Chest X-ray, AP view. Patient: 75 years old, sex M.
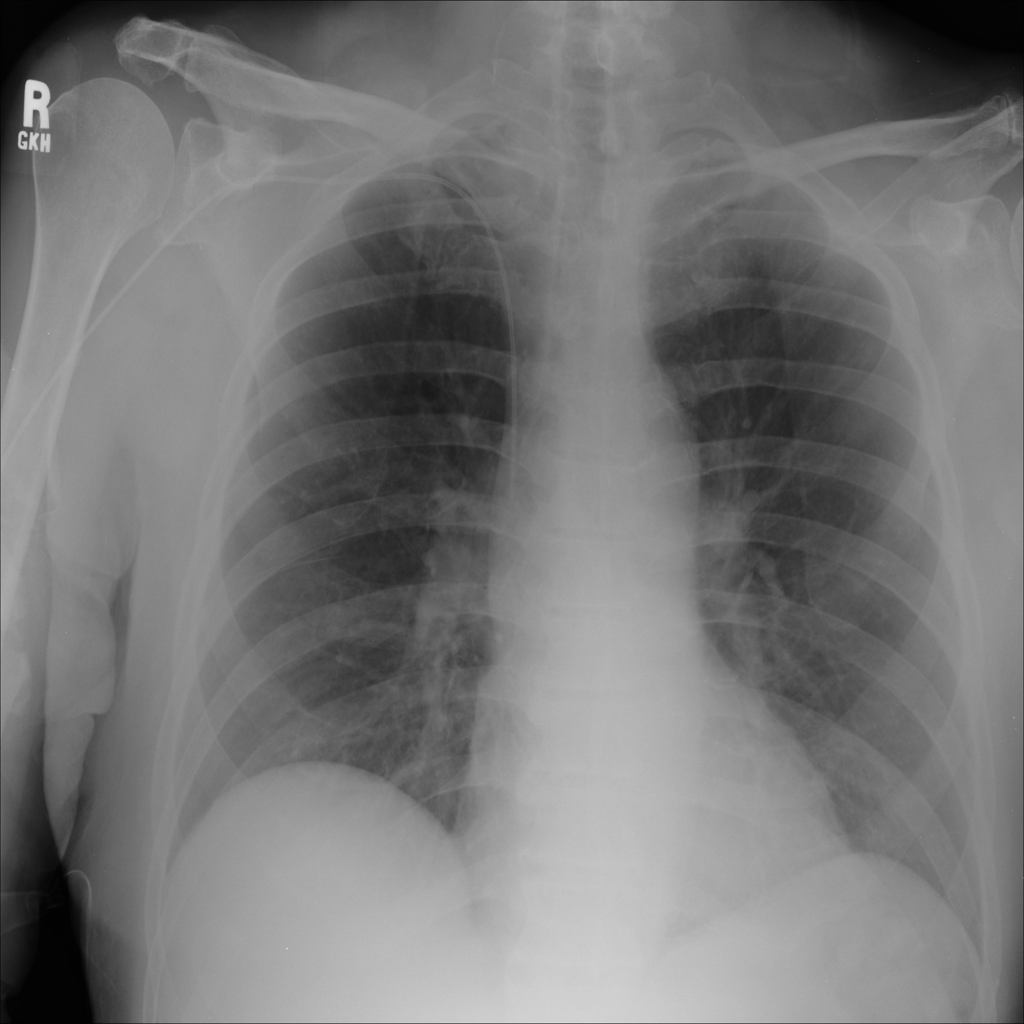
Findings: No Finding